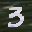
Label: 3